Interaction volume radius: 5 \u00c5
Interaction volume height: 10 \u00c5
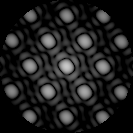
Disorder parameter: 0.01746